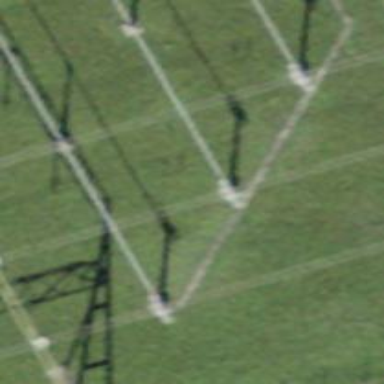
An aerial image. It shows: Three power lines with cables.